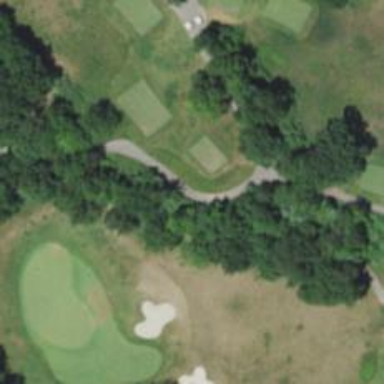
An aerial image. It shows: Service road designated as golf cart path.